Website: ulta-beauty
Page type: customer-info-address
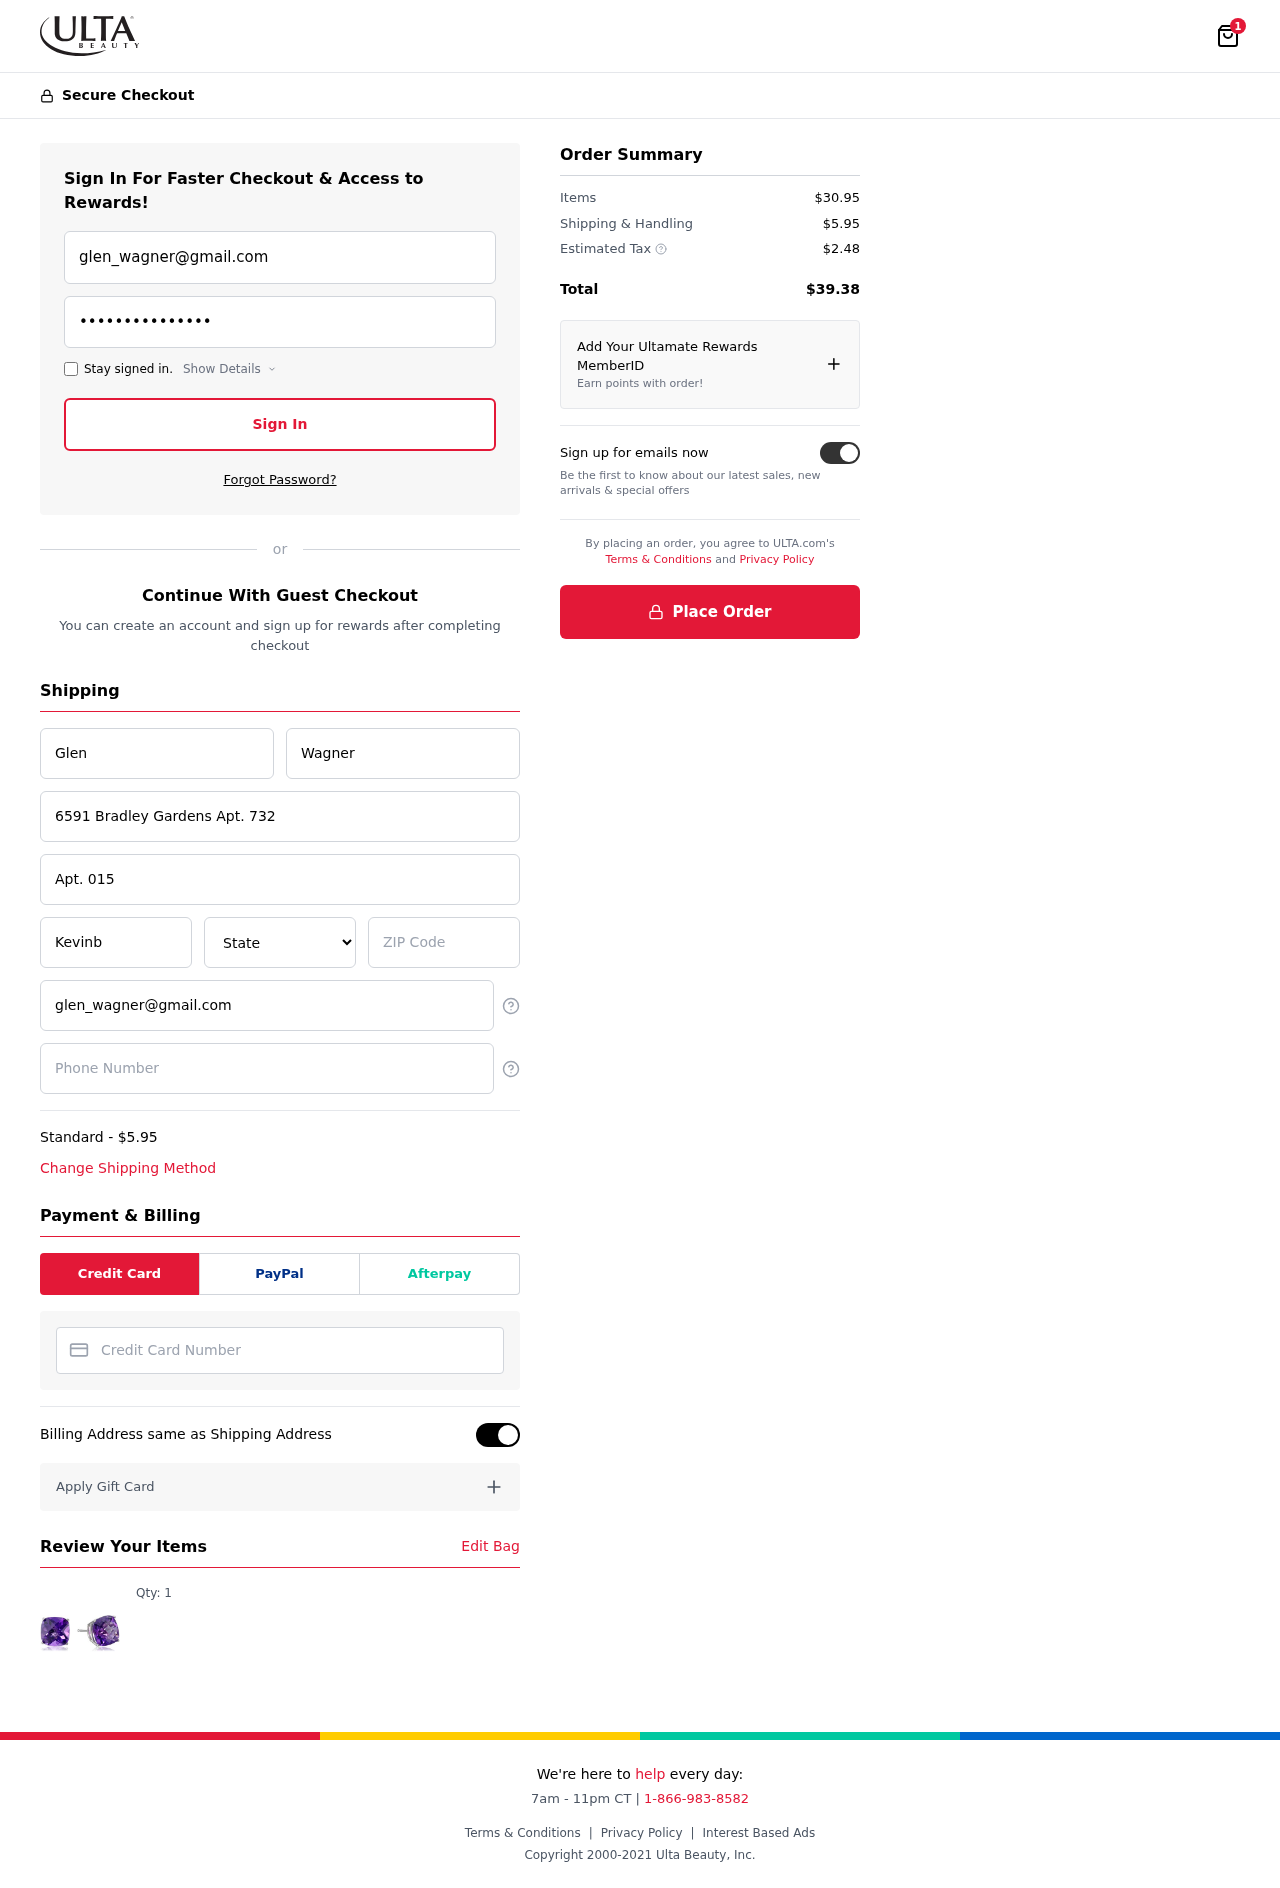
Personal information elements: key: PII_CARD_NUMBER
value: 4578 7452 5978 0314
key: PII_CITY
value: Kevinberg
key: PII_EMAIL
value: glen_wagner@gmail.com
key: PII_FIRSTNAME
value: Glen
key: PII_LASTNAME
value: Wagner
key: PII_PHONE
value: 7793953192
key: PII_POSTCODE
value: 66241
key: PII_STATE
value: Idaho
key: PII_STREET
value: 6591 Bradley Gardens Apt. 732
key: PII_STREET2
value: Apt. 015
Product elements: key: PRODUCT1_QUANTITY
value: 1
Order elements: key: ORDER_NUM_ITEMS
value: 1
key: ORDER_SHIPPING_COST
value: $5.95
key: ORDER_ITEMS_TOTAL
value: $30.95
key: ORDER_SHIPPING_COST2
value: $5.95
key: ORDER_TAX
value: $2.48
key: ORDER_TOTAL
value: $39.38